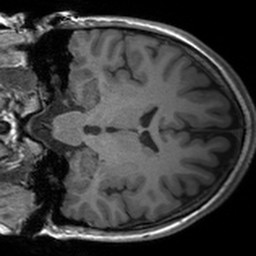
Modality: T1w
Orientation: coronal
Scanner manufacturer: siemens
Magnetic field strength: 3 T
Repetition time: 1.54 s
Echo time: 0.00234 s